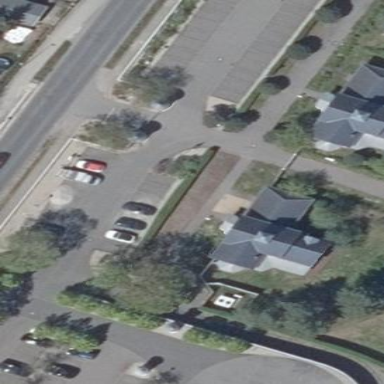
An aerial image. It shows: Parking area with surface.